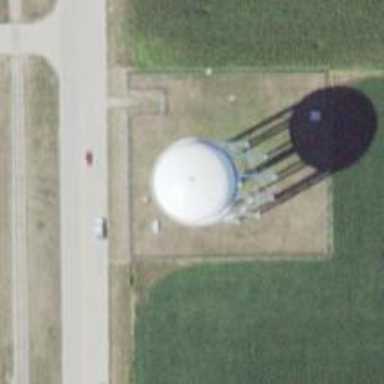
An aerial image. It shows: Water tower that is man-made.